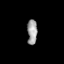
Tissue: prostate
Cell type: Epithelial cells
Senescence score: 0.2325
Nuclear area (px): 241
Mean DAPI intensity: 160.975